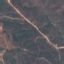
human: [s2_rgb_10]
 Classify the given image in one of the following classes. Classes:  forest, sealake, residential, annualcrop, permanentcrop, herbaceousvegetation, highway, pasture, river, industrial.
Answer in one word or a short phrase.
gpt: HerbaceousVegetation